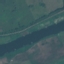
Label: River